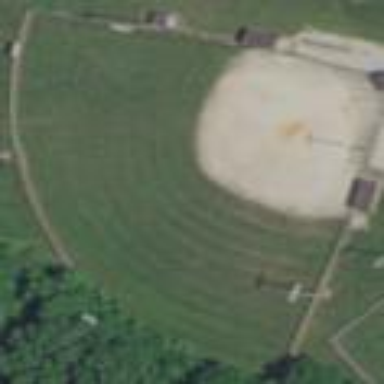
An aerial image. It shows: Baseball pitch for leisure land.